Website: walmart
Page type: payment
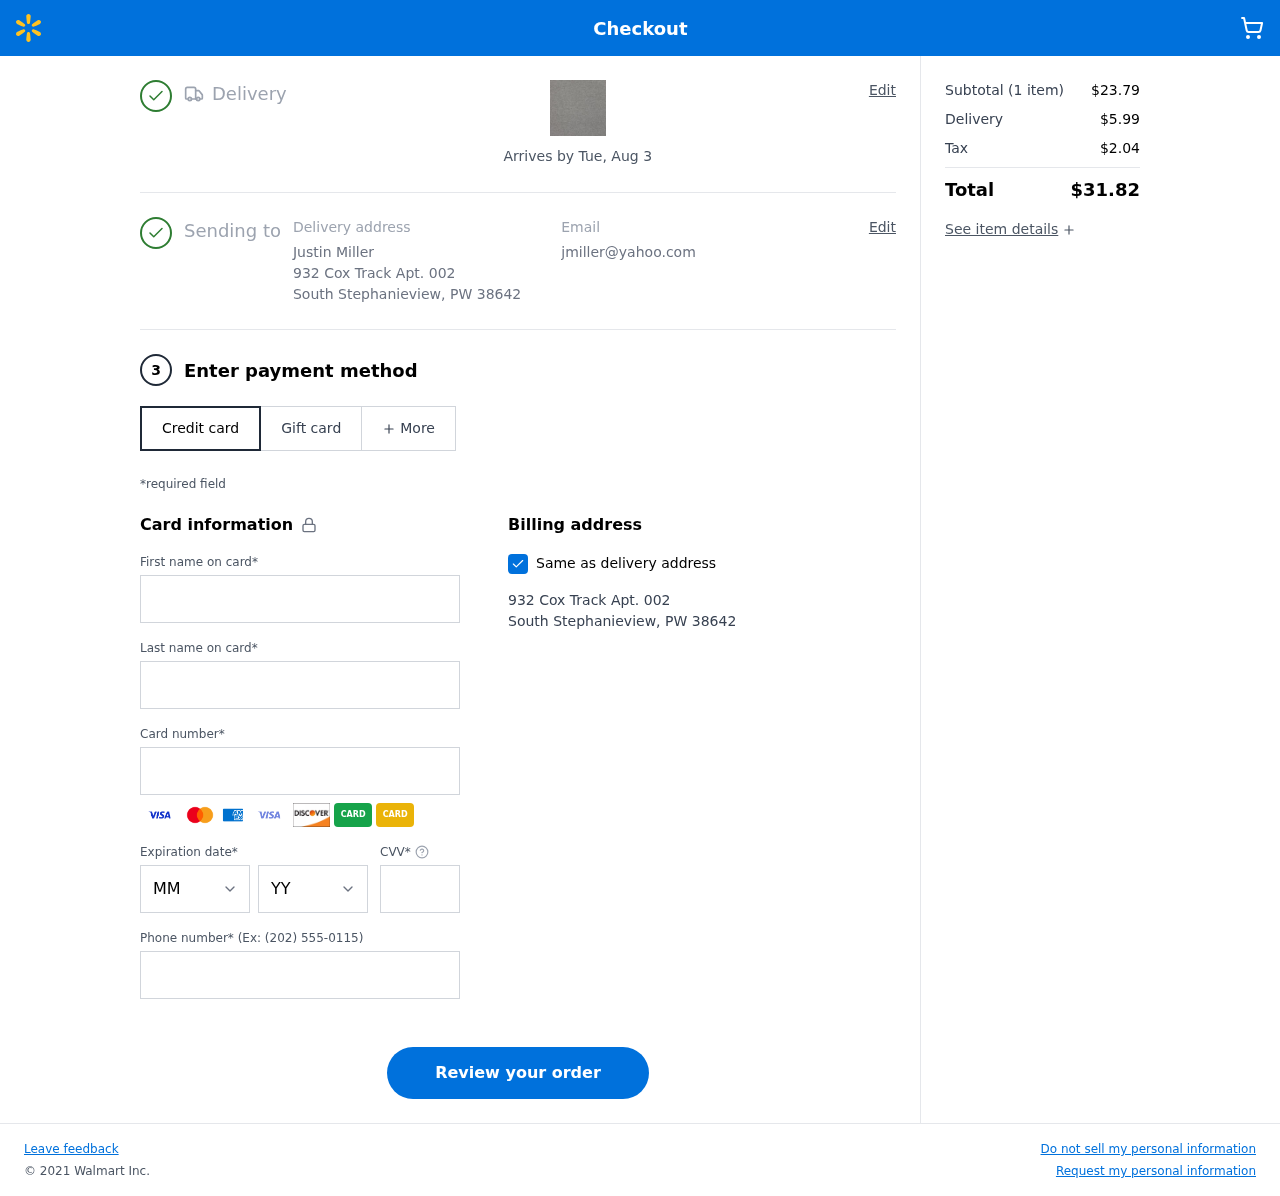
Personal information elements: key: PII_CARD_CVV
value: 082
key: PII_CARD_EXPIRY_MONTH
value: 08
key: PII_CARD_EXPIRY_YEAR
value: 26
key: PII_CARD_NUMBER
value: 4198 4474 2752 0207
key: PII_CITY
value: South Stephanieview
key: PII_EMAIL
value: jmiller@yahoo.com
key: PII_FIRSTNAME
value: Justin
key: PII_FULLNAME
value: Justin Miller
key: PII_LASTNAME
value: Miller
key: PII_PHONE
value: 6426797545
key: PII_POSTCODE
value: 38642
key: PII_STATE_ABBR
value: PW
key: PII_STREET
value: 932 Cox Track Apt. 002
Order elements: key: ORDER_DELIVERY_DATE
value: Arrives by Tue, Aug 3
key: ORDER_NUM_ITEMS
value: (1 item)
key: ORDER_SUBTOTAL
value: $23.79
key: ORDER_SHIPPING_COST
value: $5.99
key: ORDER_TAX
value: $2.04
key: ORDER_TOTAL
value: $31.82